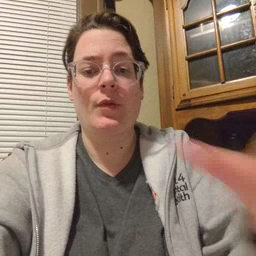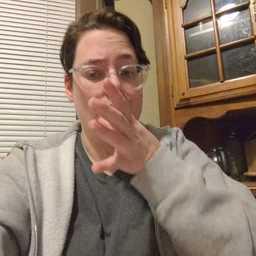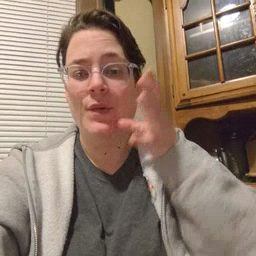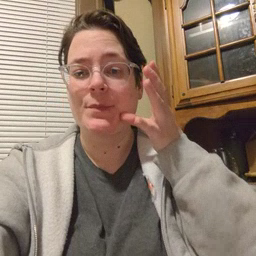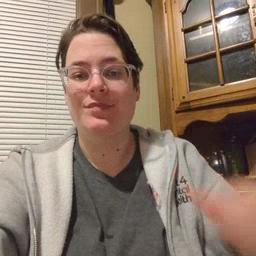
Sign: farm